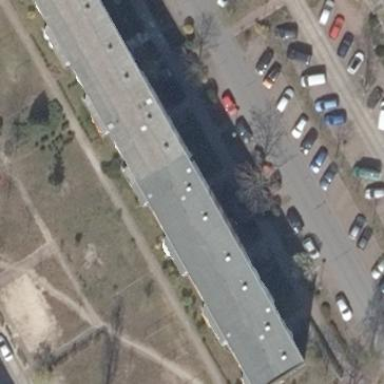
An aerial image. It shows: Block of apartments with flat grey roof.